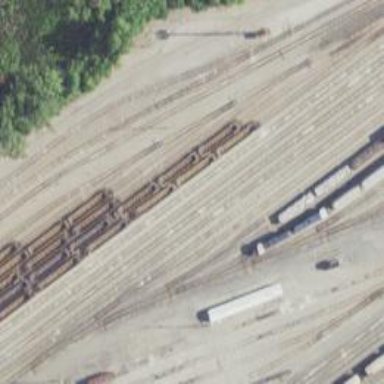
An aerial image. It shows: Railway yard.